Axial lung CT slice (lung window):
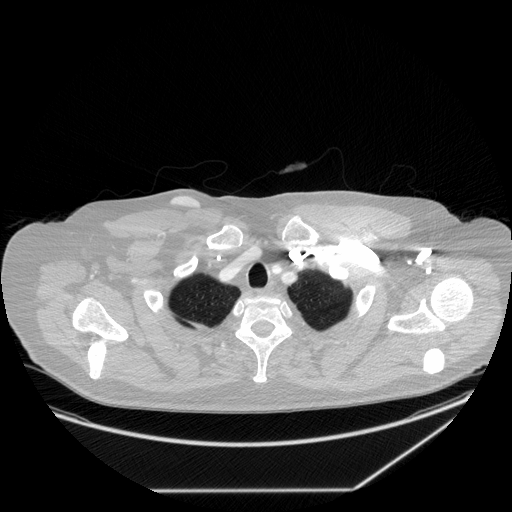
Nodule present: no